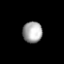
Tissue: lung
Cell type: Endothelial cells
Senescence score: 0.6175
Nuclear area (px): 405
Mean DAPI intensity: 167.4